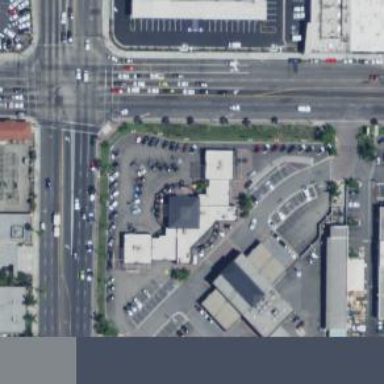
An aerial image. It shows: Building used for car shop.